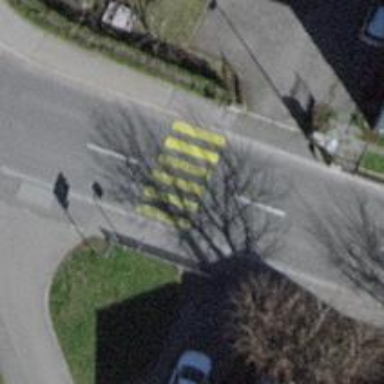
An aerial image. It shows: Marked zebra crossing on the road.